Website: lowes
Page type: payment
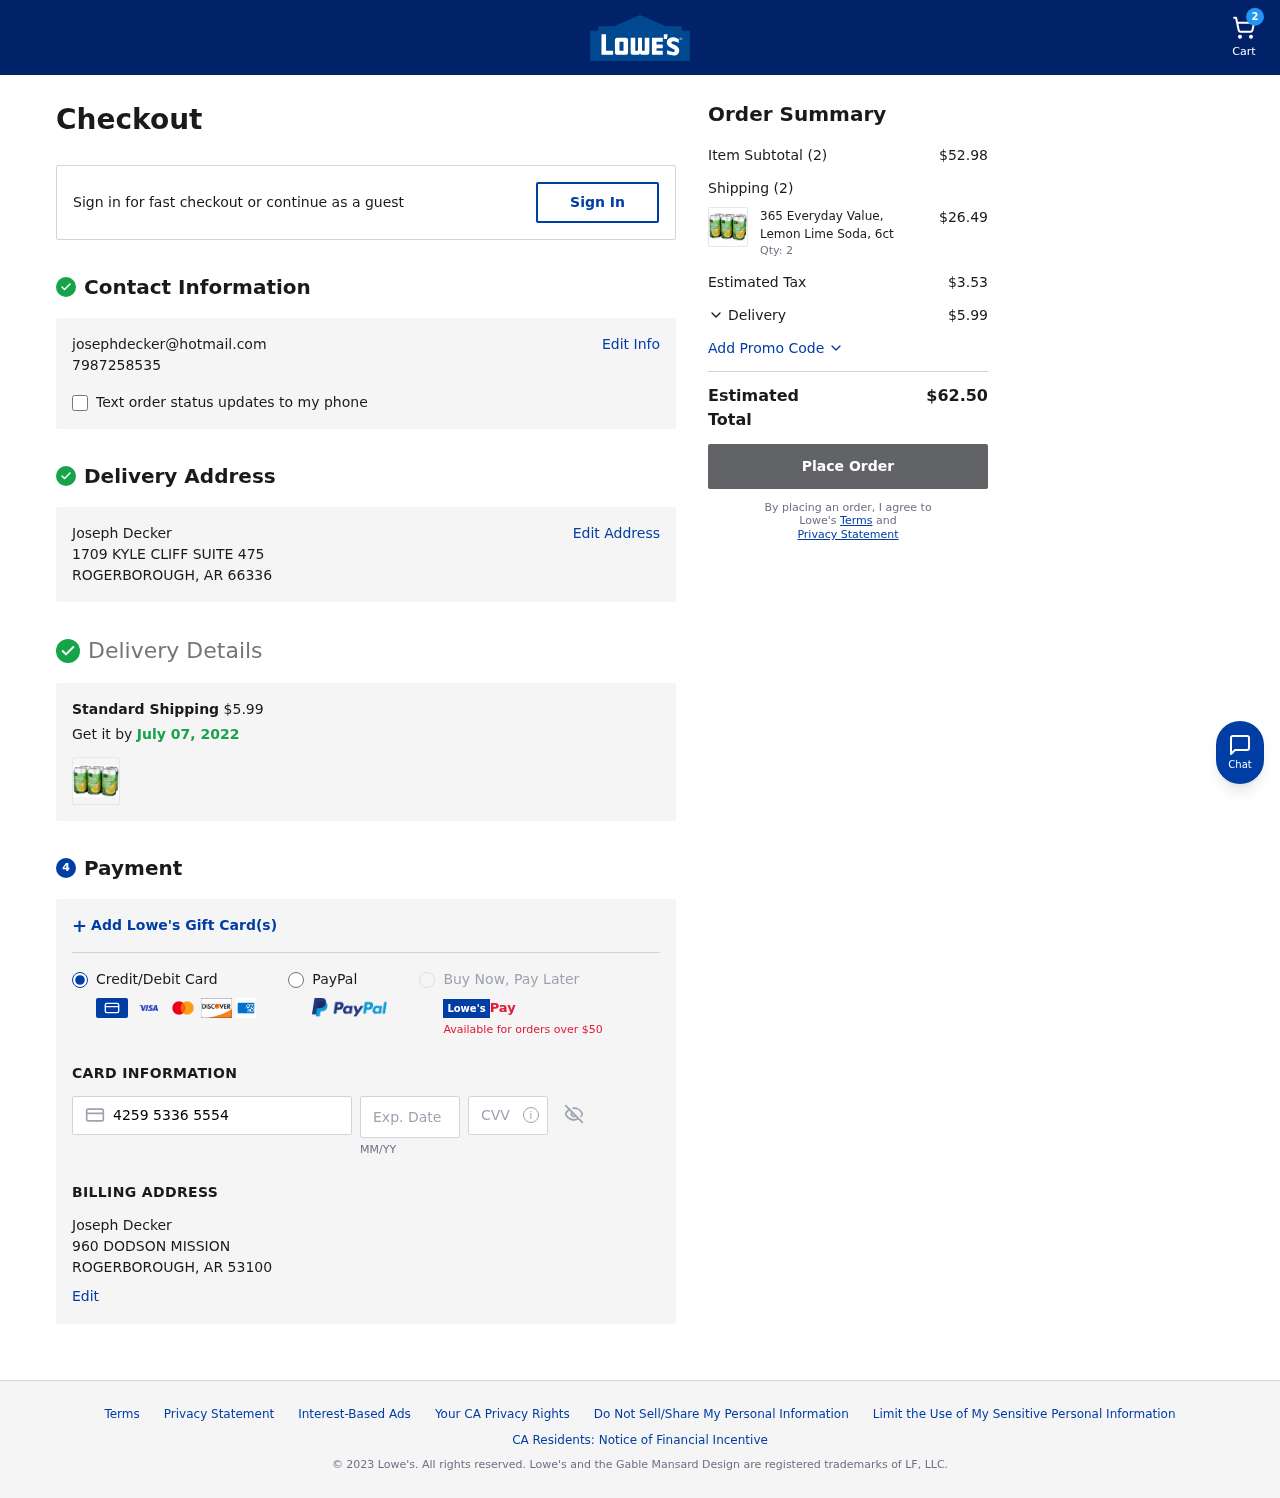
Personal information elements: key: PII_CARD_CVV
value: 261
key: PII_CARD_EXPIRY
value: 02/28
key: PII_CARD_NUMBER
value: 4259 5336 5554 4443
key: PII_CITY_STATE_ZIP2
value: ROGERBOROUGH, AR 53100
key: PII_EMAIL
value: josephdecker@hotmail.com
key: PII_FULLNAME
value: Joseph Decker
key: PII_FULLNAME2
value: Joseph Decker
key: PII_PHONE
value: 7987258535
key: PII_STREET
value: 1709 KYLE CLIFF SUITE 475
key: PII_STREET2
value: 960 DODSON MISSION
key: PII_CITY_STATE_ZIP
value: ROGERBOROUGH, AR 66336
Product elements: key: PRODUCT1_NAME
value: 365 Everyday Value, Lemon Lime Soda, 6ct
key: PRODUCT1_PRICE
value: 26.49
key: PRODUCT1_QUANTITY
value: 2
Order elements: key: ORDER_NUM_ITEMS
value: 2
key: ORDER_SHIPPING_COST
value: $5.99
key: ORDER_DELIVERY_DATE
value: July 07, 2022
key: ORDER_SUBTOTAL
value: $52.98
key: ORDER_NUM_ITEMS2
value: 2
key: ORDER_TAX
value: $3.53
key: ORDER_SHIPPING_COST2
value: $5.99
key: ORDER_TOTAL
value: $62.50